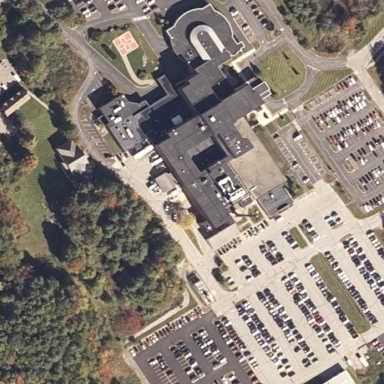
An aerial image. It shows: Hospital providing healthcare services.